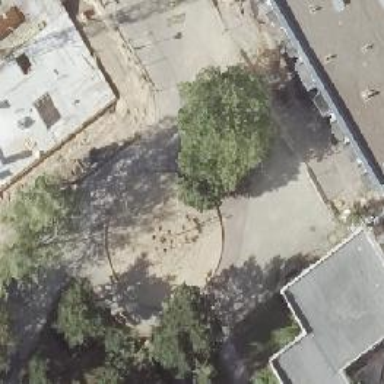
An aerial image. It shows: Playground area for leisure activities on the land.